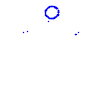
Particle: kaon